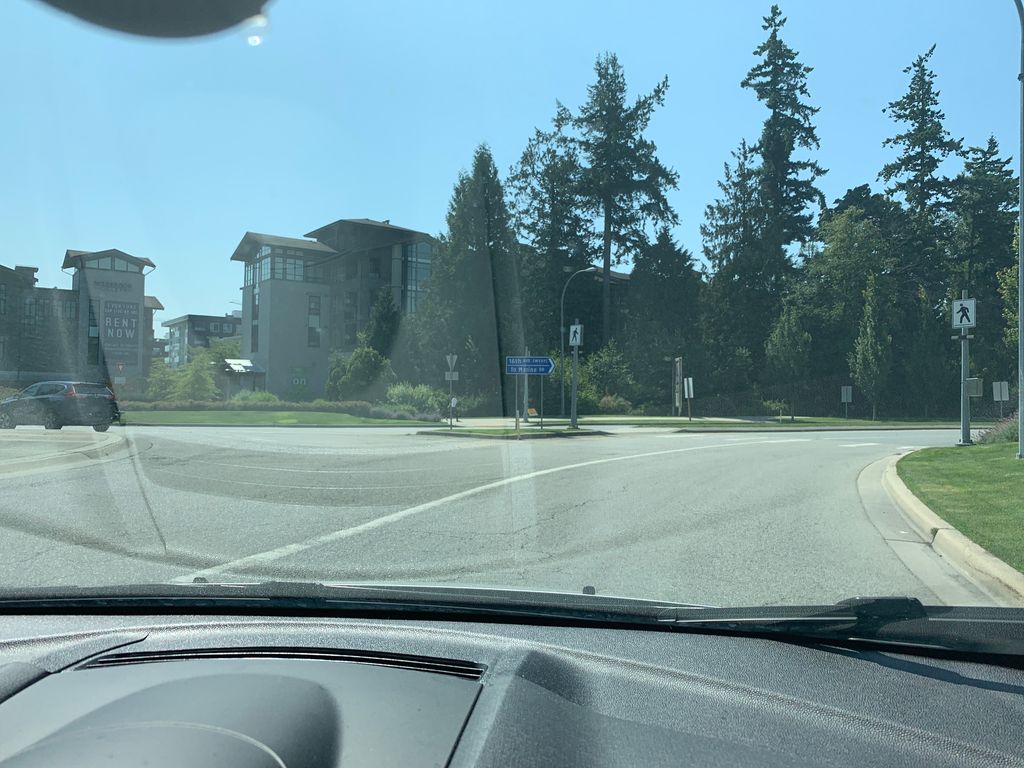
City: vancouver